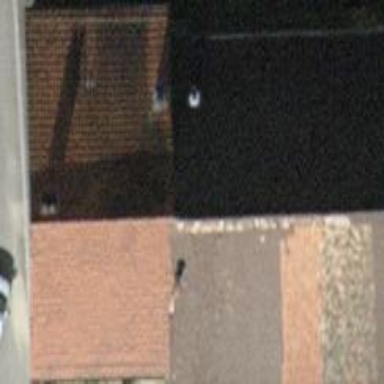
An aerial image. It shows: Gabled roof farm building.